Field crop: maize
Growth stage: 2
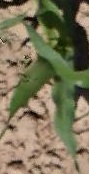
Species: maize